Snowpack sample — Loveland Pass, Silver Plume, Colorado, USA (12/14/25, 10:50 AM MST)
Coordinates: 39.664, -105.882
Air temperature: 36 °F
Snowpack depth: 67 cm
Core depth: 10 cm
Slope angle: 6°, slope face: 326°
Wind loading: low
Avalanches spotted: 0
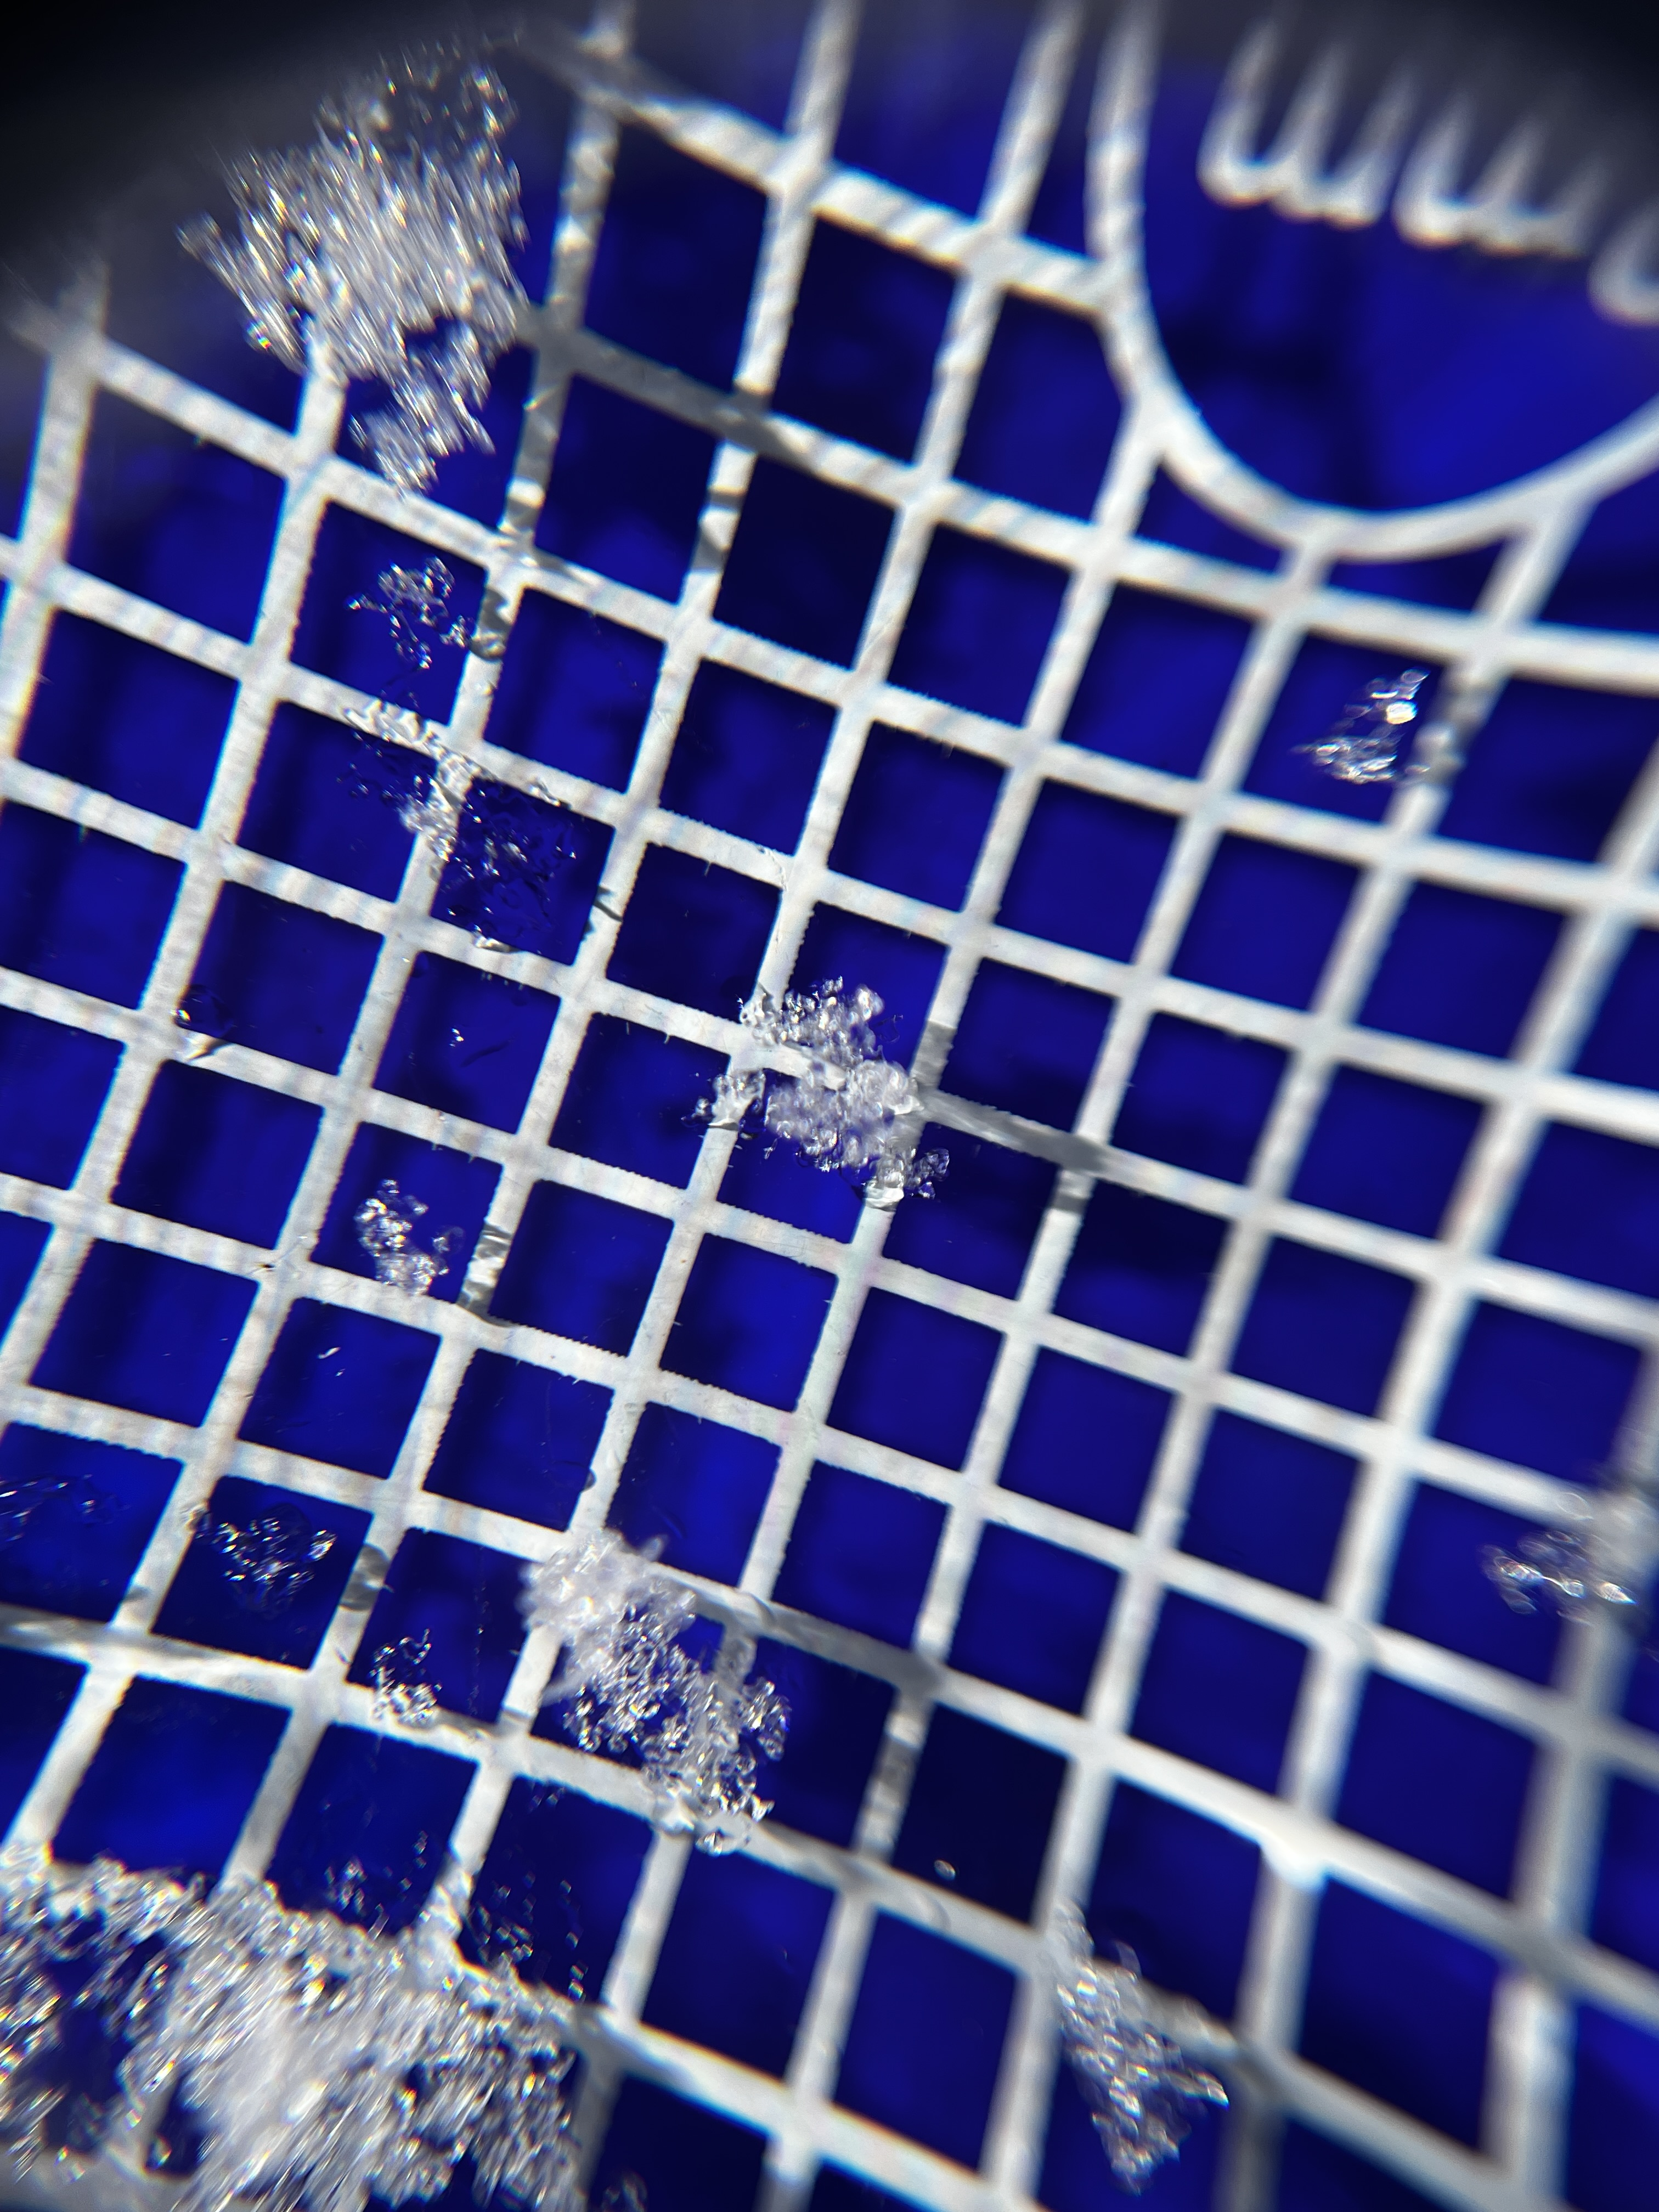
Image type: magnified_profile
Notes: No avalanches spotted, very late start to the season with minimal snowpack